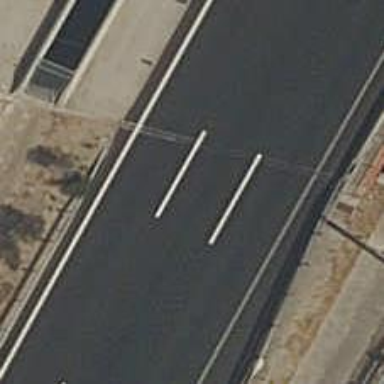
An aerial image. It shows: Motorway.